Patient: sex F, age 57
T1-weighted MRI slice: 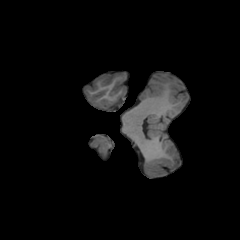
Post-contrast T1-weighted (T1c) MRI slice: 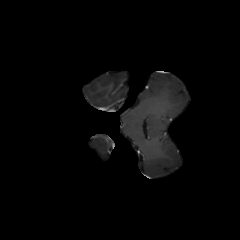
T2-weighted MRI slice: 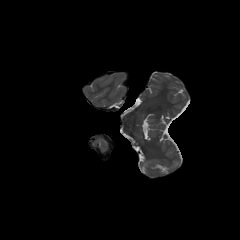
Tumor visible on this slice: no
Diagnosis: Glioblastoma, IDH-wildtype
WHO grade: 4